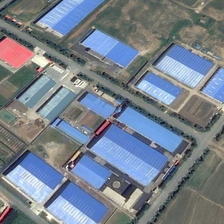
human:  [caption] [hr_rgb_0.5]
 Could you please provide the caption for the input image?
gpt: many buildings with blue roofs and green meadows are in an industrial area .

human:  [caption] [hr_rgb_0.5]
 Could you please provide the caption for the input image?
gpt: many buildings with blue roofs and green meadows are in an industrial area .

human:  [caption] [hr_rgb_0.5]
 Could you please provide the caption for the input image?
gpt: many buildings with blue roofs and green meadows are in an industrial area .

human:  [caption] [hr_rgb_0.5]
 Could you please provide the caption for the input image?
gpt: many buildings with blue roofs and green meadows are in an industrial area .

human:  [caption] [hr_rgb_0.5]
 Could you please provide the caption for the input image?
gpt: many buildings with blue roofs and green meadows are in an industrial area .